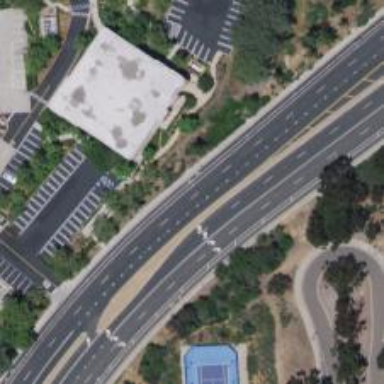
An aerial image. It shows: Primary highway with separate asphalt sidewalk.